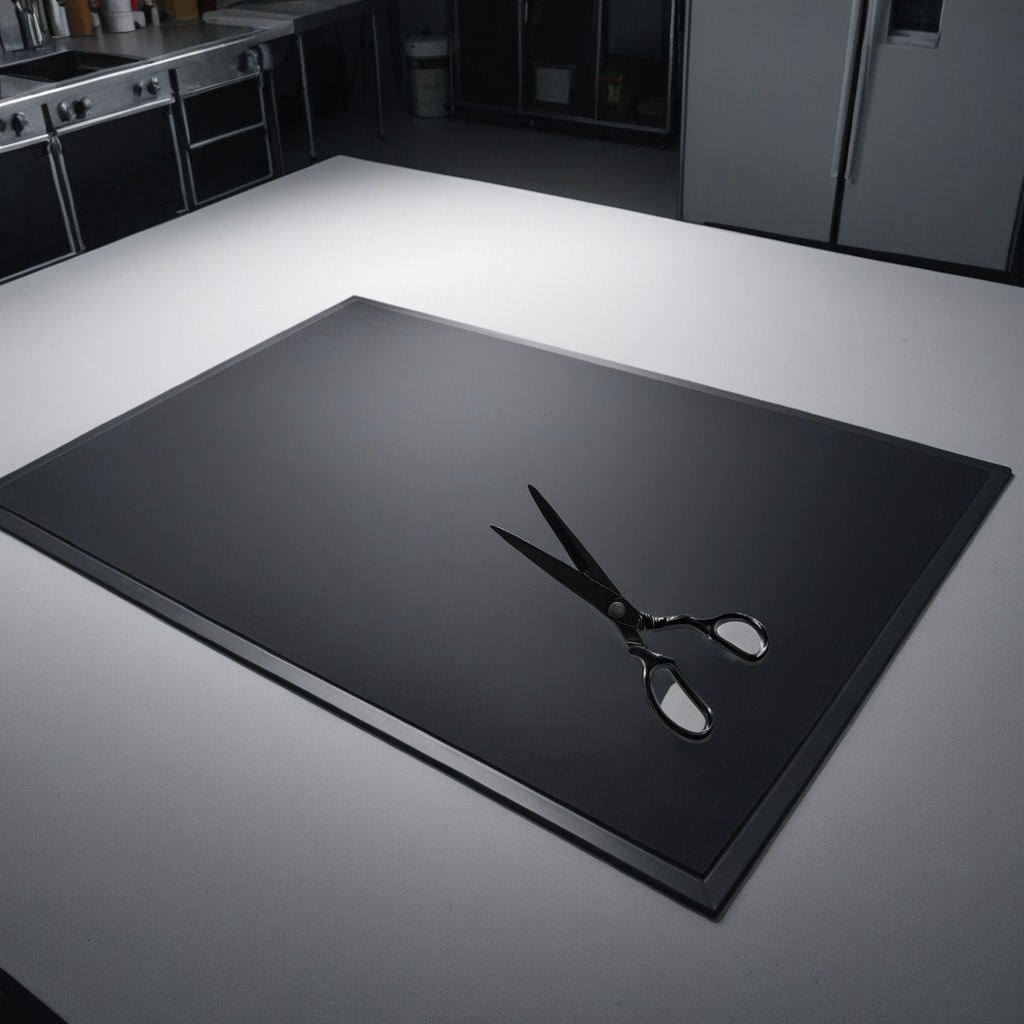
A scissor lies on the tabletop.